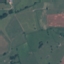
Land use / land cover class: Pasture